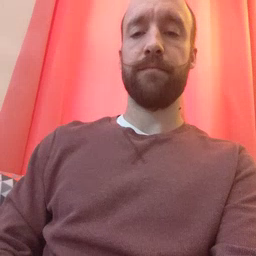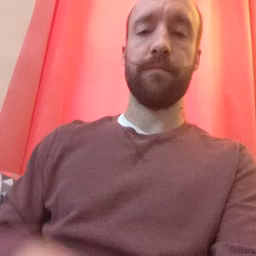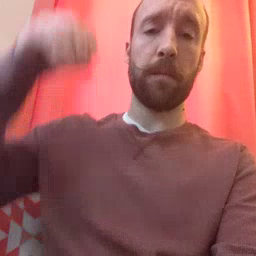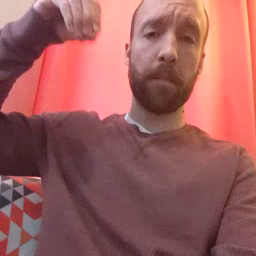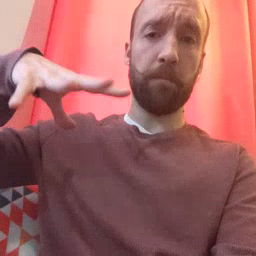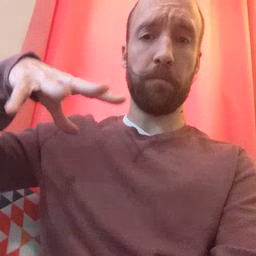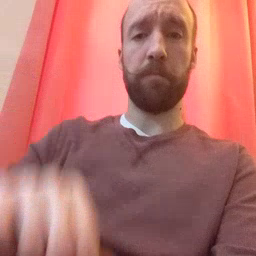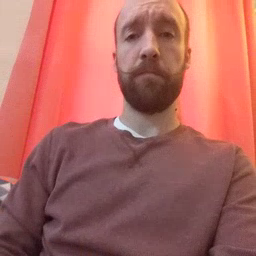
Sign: drop